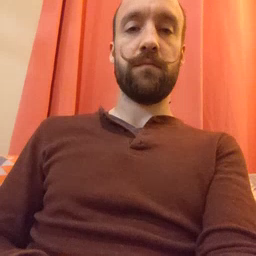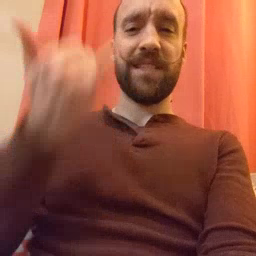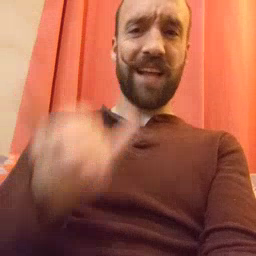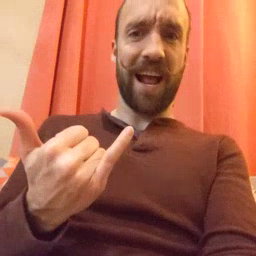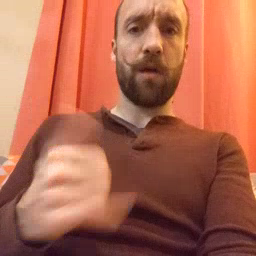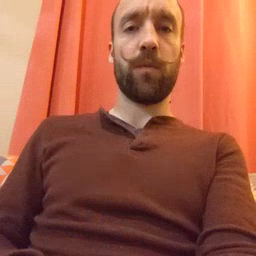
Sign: now